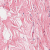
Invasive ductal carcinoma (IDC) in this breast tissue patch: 0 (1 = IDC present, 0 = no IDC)